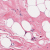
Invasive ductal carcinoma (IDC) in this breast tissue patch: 0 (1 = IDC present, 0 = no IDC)